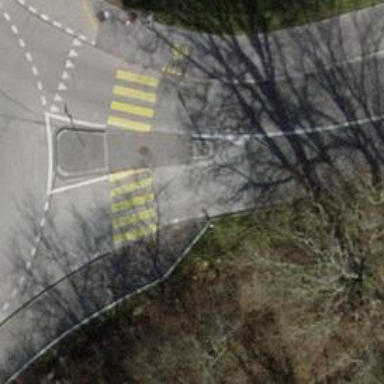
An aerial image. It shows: Zebra crossing on the road.